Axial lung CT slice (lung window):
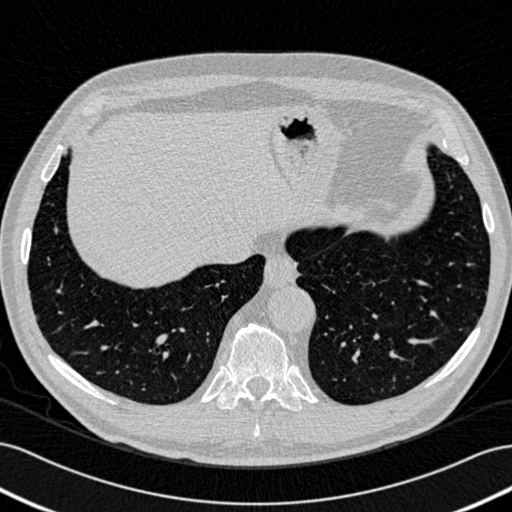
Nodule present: no